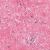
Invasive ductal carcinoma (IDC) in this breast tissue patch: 0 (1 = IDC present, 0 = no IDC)